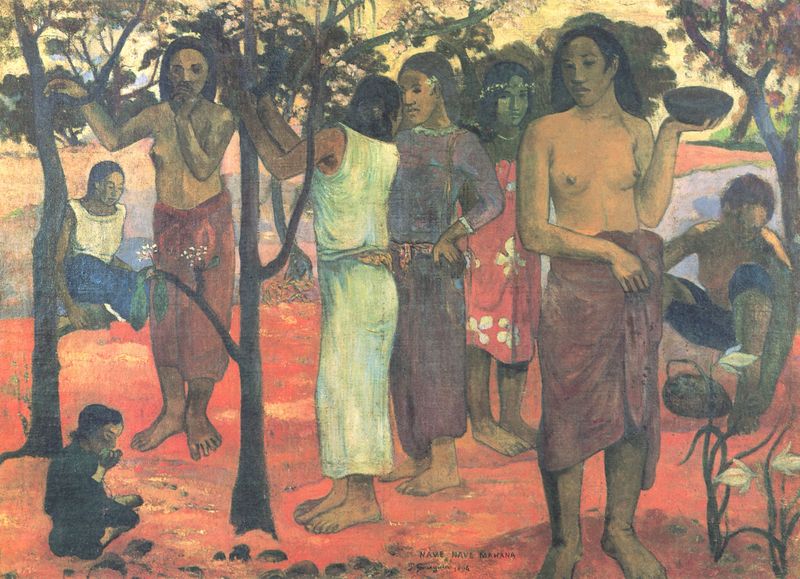
Titel: Herrliche Tage (Nave nave mahana)
Künstler: Paul Gauguin
Standort: Lyon
Institution: Musée des Beaux-Arts
Schlagwörter: akt, baum, blau, blätter, gemälde, himmel, kopf, laub, mann, nackt, wasser, weiß, bäume, frauen, gelb, grün, impressionismus, landschaft, menschen, mädchen, sitzen, äste, ausschnitt, blume, blumen, braun, brust, bunt, busen, frau, kleid, kleider, männer, orange, schwarz, türkis, blüten, gürtel, rot, tuch, expressionismus, leute, muster, rock, hemd, arme, bluse, gesicht, halten, inkarnat, schale, stehen, steine, tragen, hände, signatur, öl, erde, natur, zweige, boden, insel, haare, sitzend, stehend, stoff, tücher, kind, personen, pflanze, pflanzen, kinder, affe, ornage, pflücken, brüste, farbig, genremalerei, süden, röcke, sammeln, lila, violett, naiv, primitivismus, haarband, stämme, essen, biden, oberkörper, exotik, exotisch, gauguin, südsee, erdfarben, paul, barfuß, titel, text, haarkranz, kranz, gaugin, frei, blütenkranz, lilien, primitiv, parallelen, mexiko, astgabeln, thaiti, paul gauguin, paul gaugin, tahiti, ureinwohner, ernten, barbusig, kuba, kelider, insulanerinnen, neuseeland, blme, haitianerinnen, cuba, portrativ, bäumewasser, stehendrote erde, holzschale